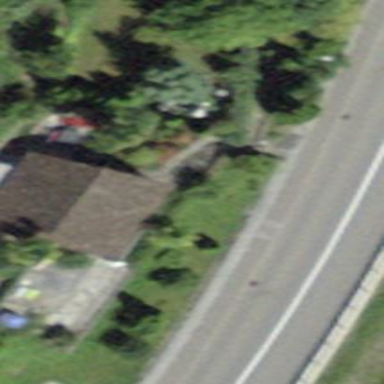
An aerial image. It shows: Detached building.